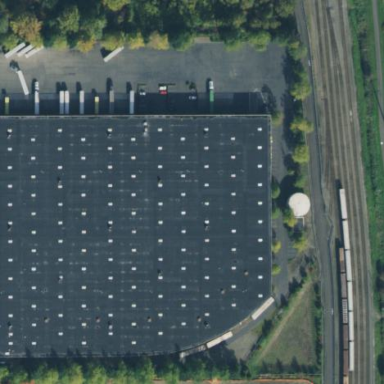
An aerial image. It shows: Warehouse.